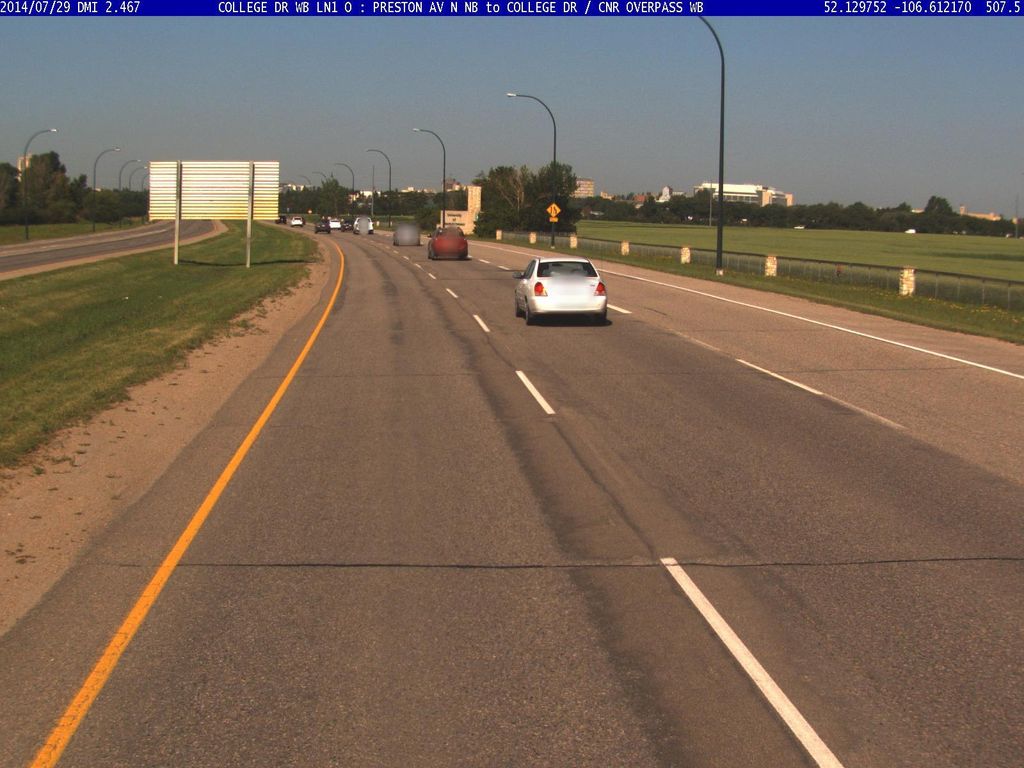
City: saskatoon